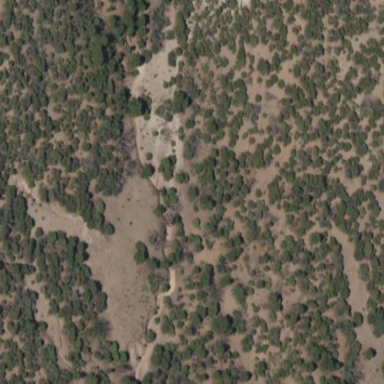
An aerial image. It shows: Area covered in scrub vegetation.